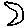
Label: moon